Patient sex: F
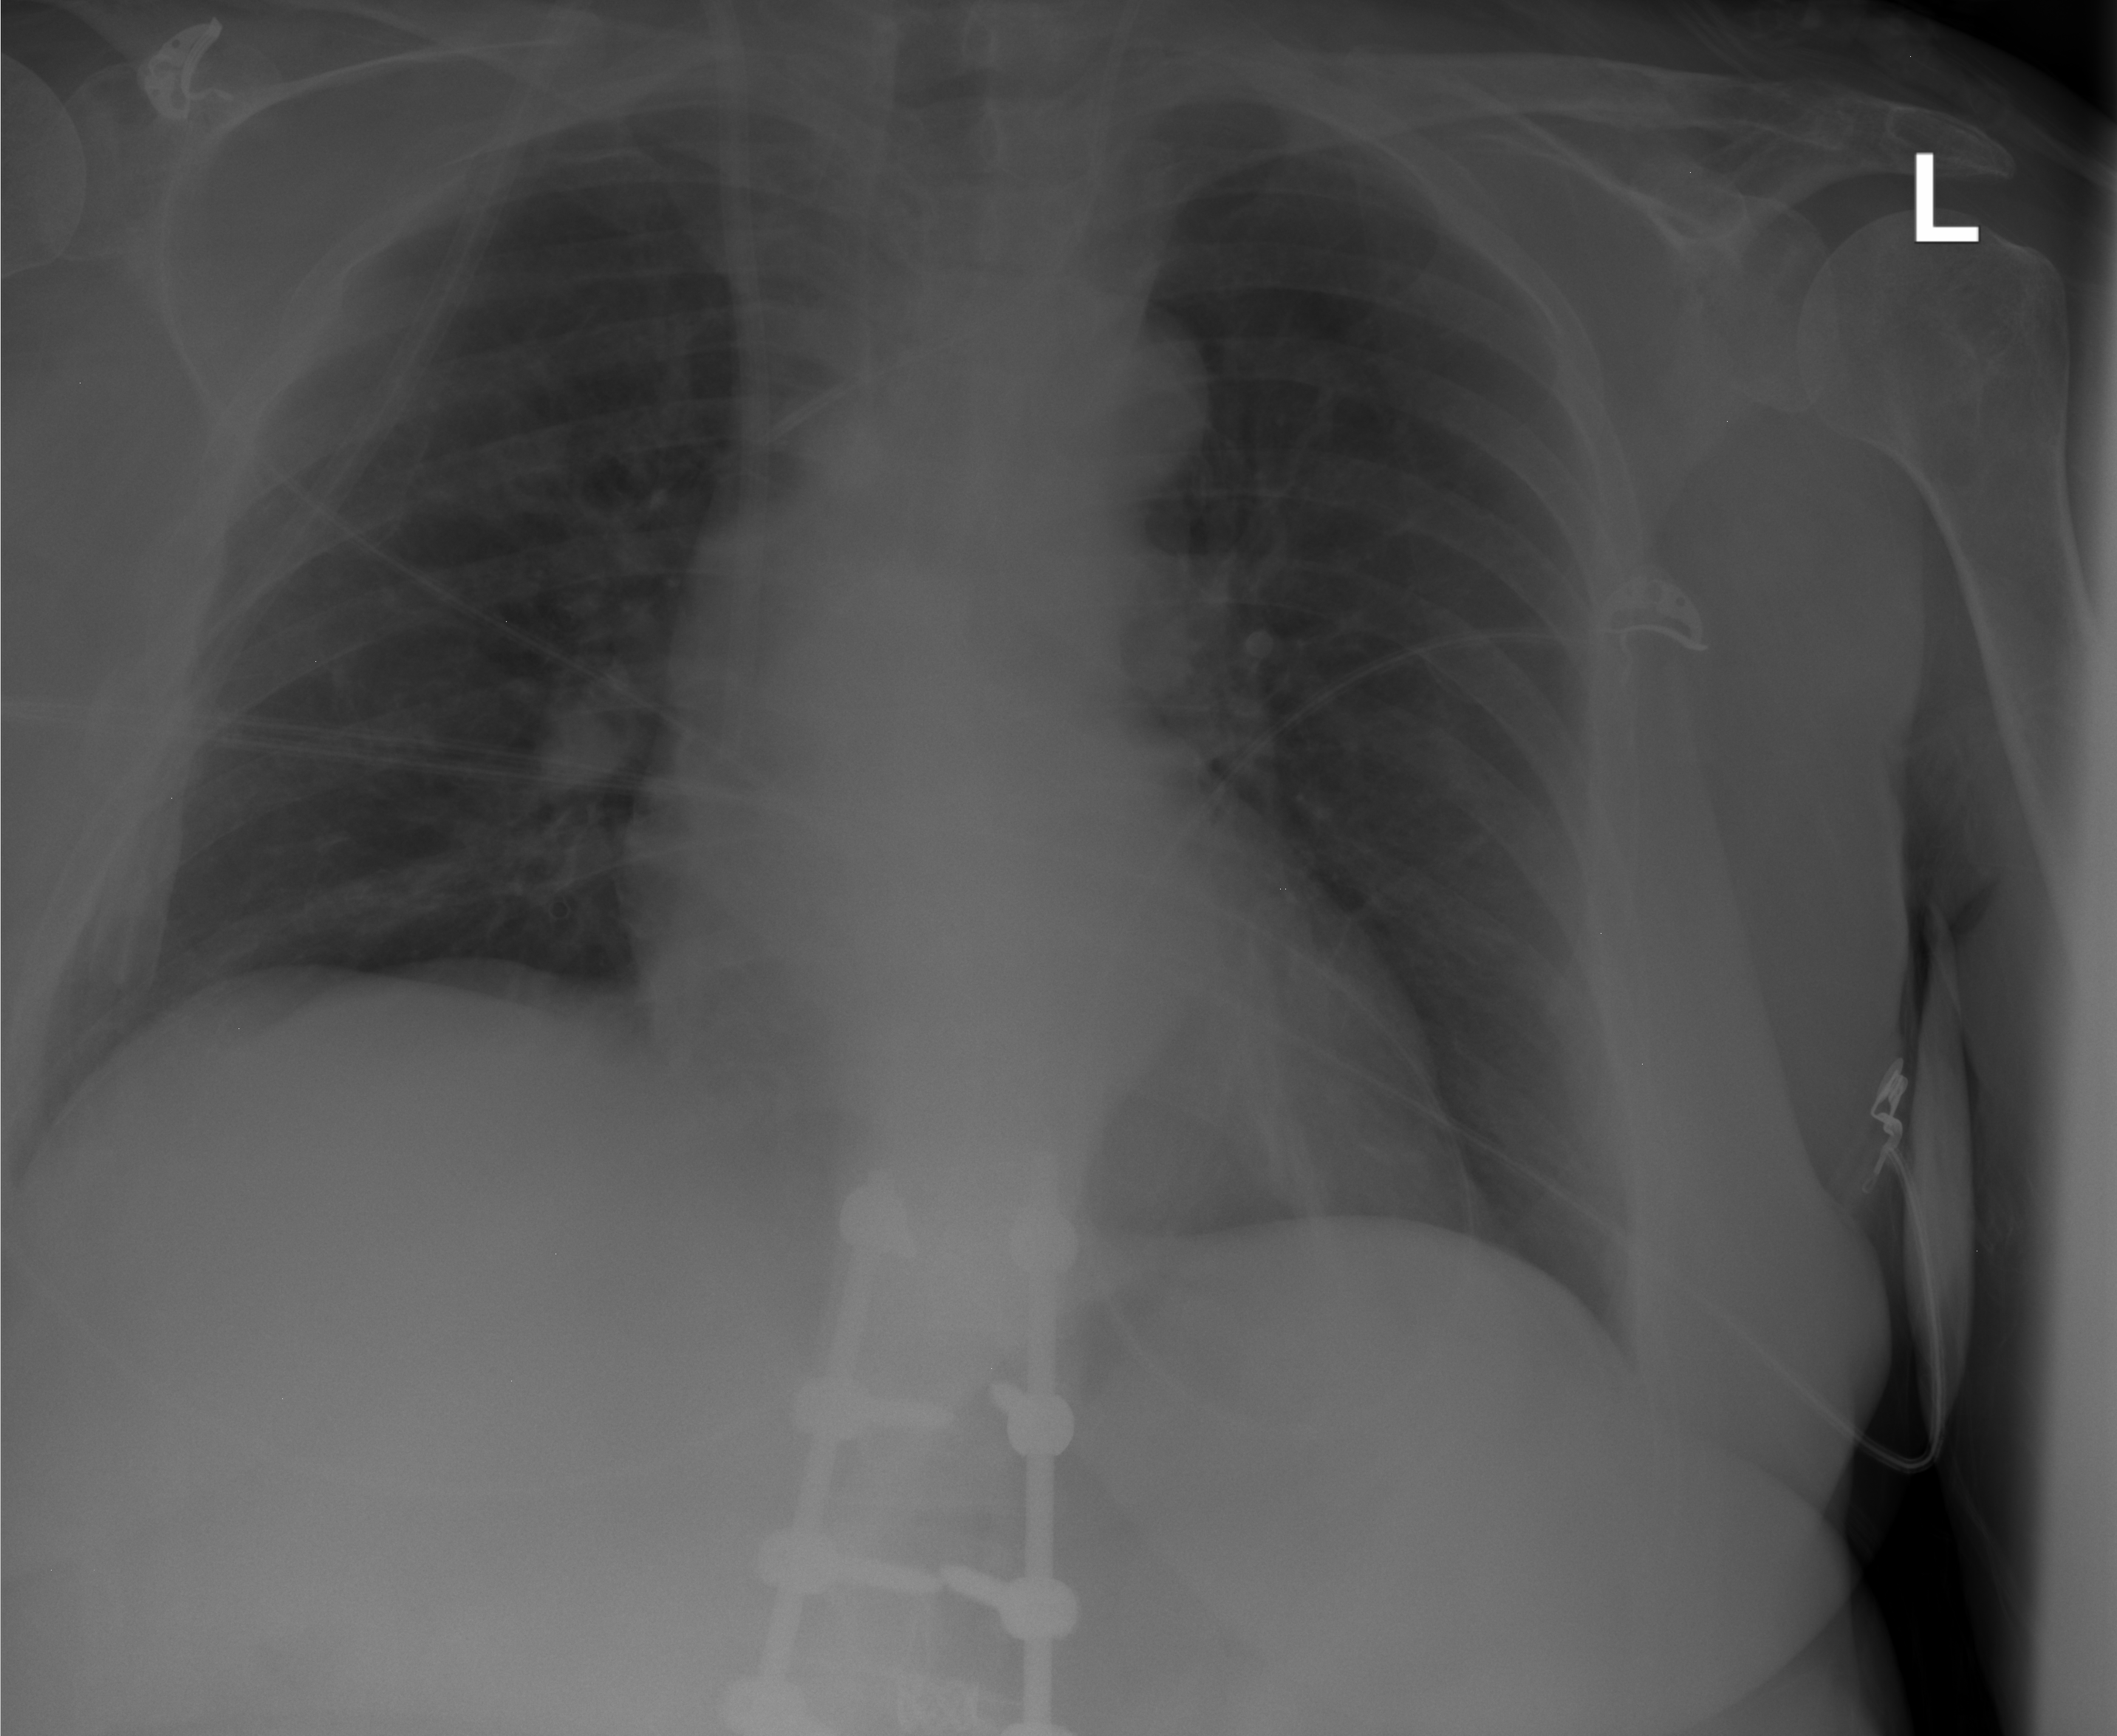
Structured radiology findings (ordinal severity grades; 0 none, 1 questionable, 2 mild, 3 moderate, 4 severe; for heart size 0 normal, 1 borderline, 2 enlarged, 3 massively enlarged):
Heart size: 0
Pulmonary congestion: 0
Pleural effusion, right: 0
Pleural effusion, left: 0
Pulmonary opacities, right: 1
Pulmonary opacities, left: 0
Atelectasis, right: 0
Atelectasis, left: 0